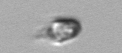
Label: Balanion